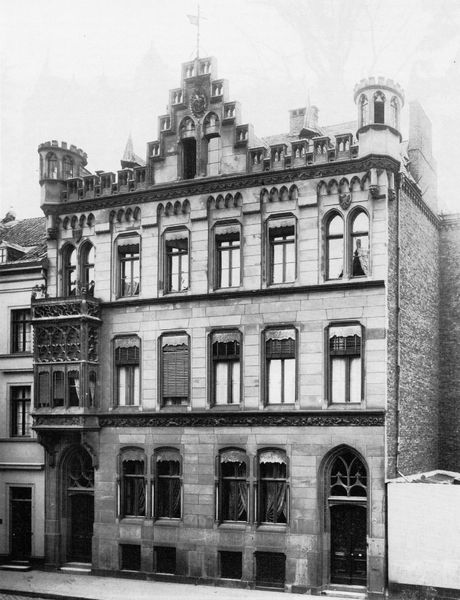
Titel: Köln, Wohnhaus Statz
Künstler: Vincenz Statz
Standort: Köln (EU - D - NRW)
Schlagwörter: stadt, fenster, schwarz, straße, weiss, gebäude, haus, ornament, architektur, turm, balkon, fassade, türen, fahne, mauer, zinnen, foto, fotografie, photographie, eingang, erker, sprossen, türmchen, türme, schwarzweiss, jalousie, photo, senkrecht, portal, villa, waagerecht, maßwerk, stufengiebel